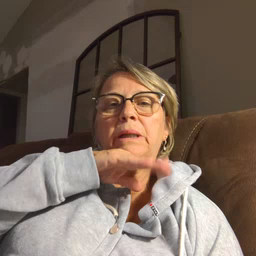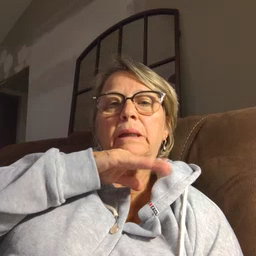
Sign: pig